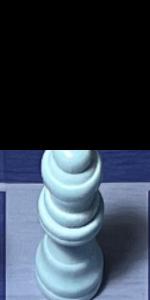
Label: Queen_White